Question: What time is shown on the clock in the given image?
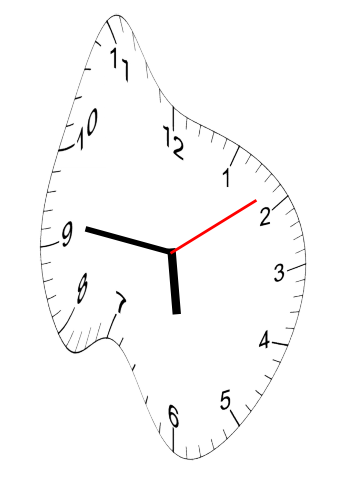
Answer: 05:46:09